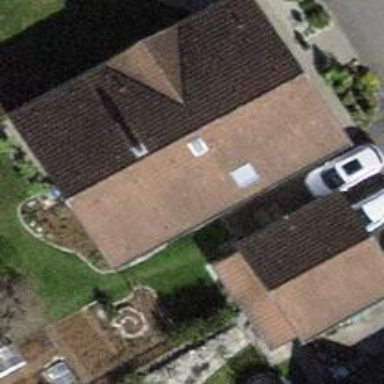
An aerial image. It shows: Building with tiled roof.